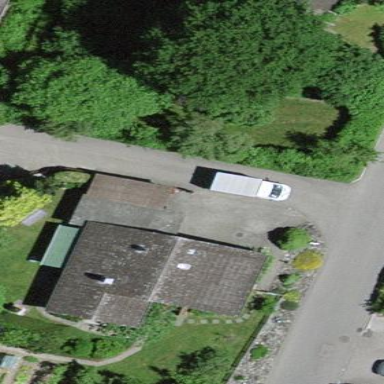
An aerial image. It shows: Residential building.